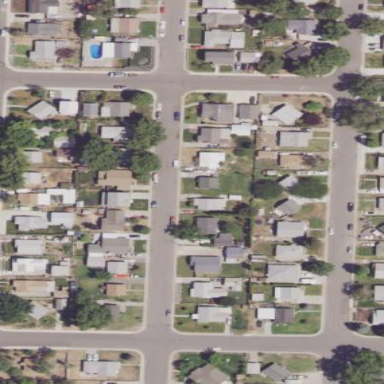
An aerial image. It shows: Sidewalk.